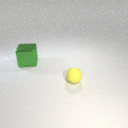
large green metal cube to the left of small yellow rubber sphere